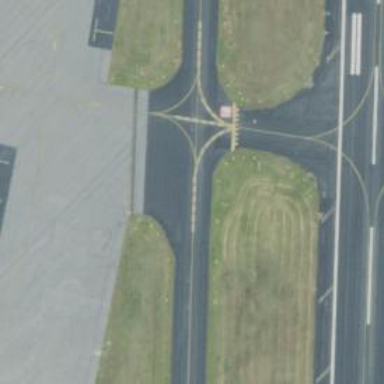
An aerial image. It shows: View of taxiway at the airport.